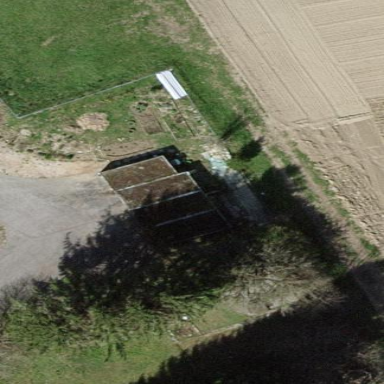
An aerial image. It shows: Garage building.